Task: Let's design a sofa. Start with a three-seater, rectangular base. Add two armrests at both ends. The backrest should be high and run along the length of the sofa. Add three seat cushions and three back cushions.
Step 257:
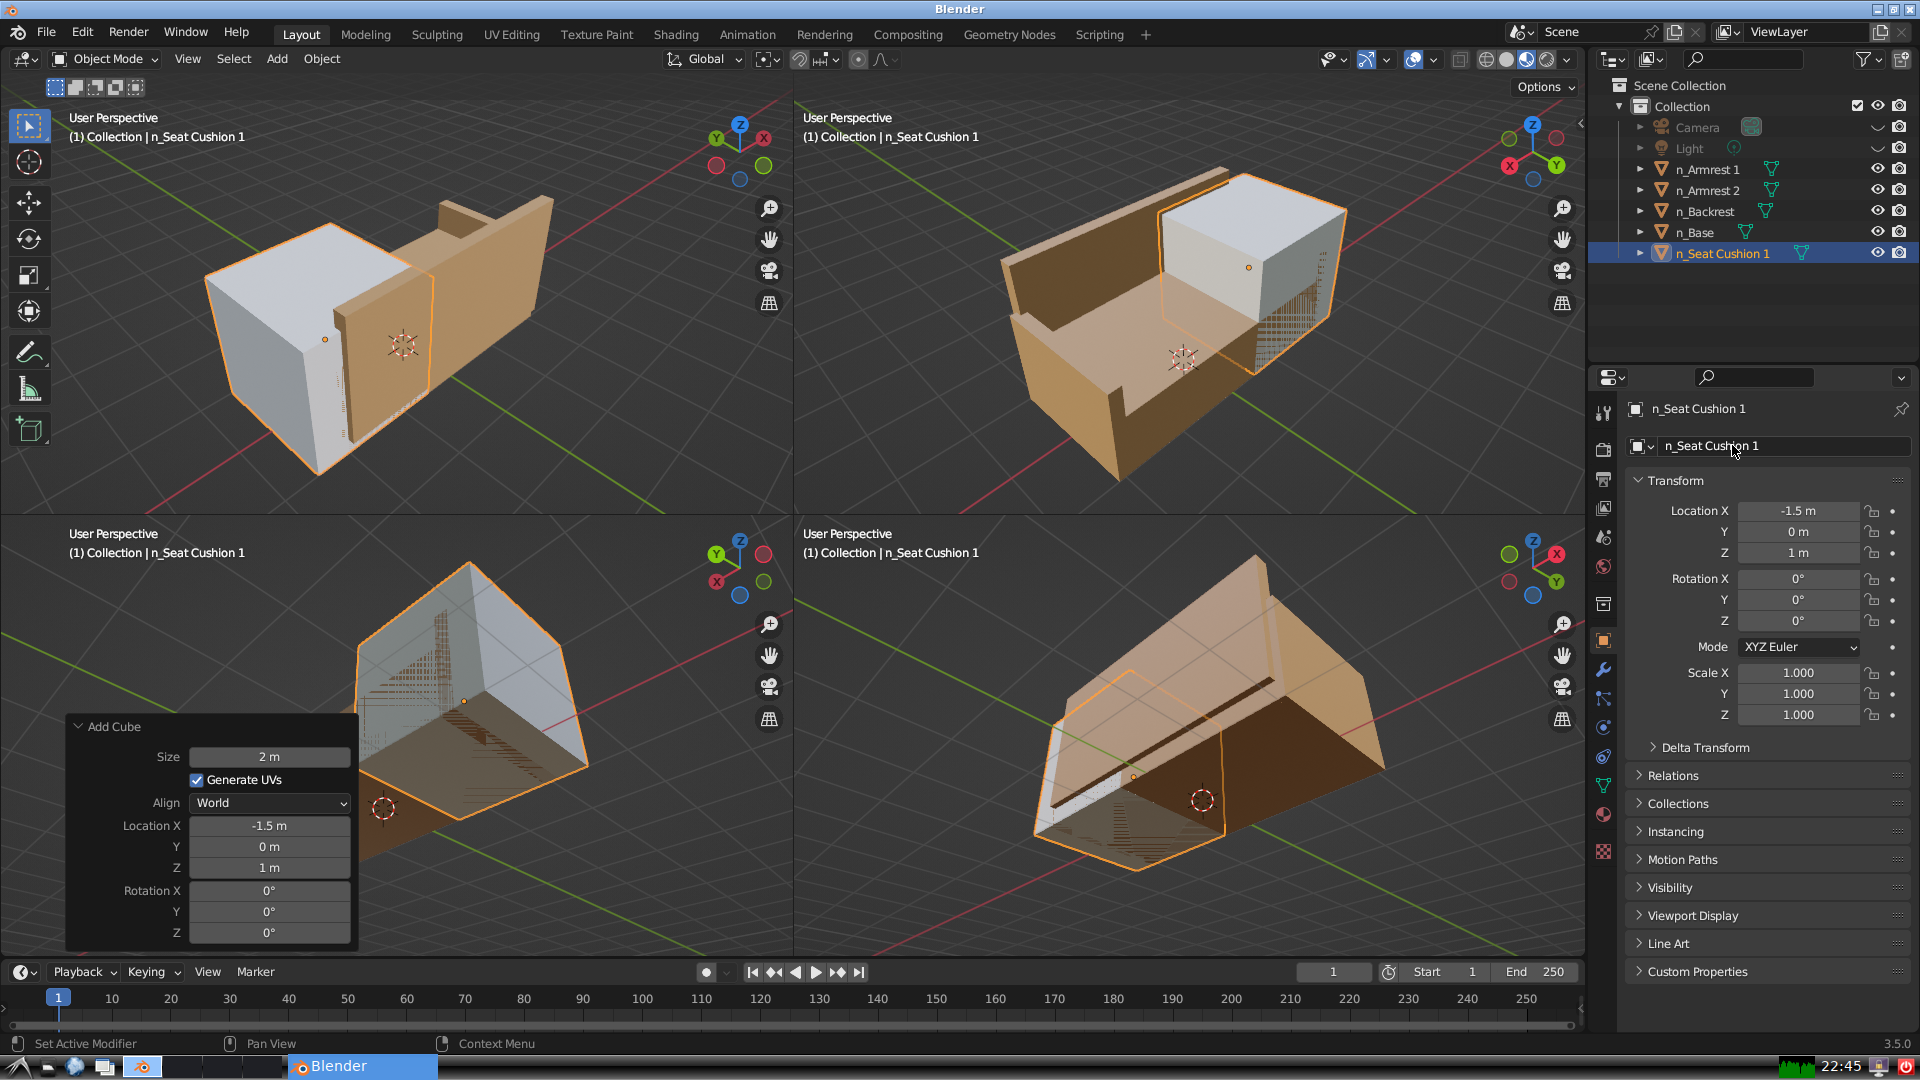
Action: {"mouse_move": [1797, 672]}